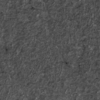
Label: not_dusty